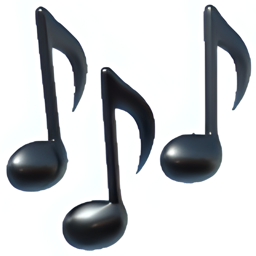
Name: multiple musical notes
Emoji: 🎶
Group: Objects
Sub-group: music